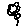
Label: flower